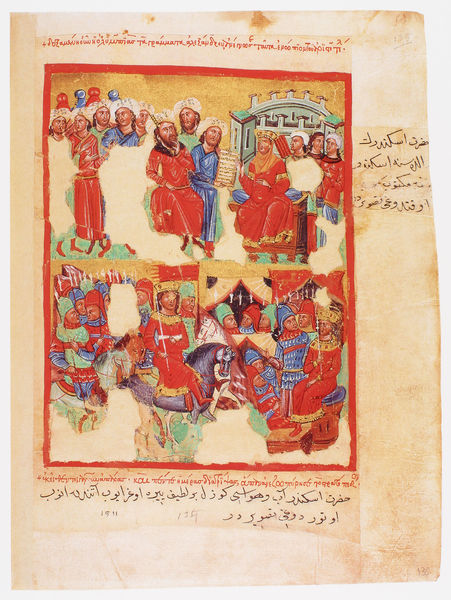
Titel: Der griechische Alexanderroman
Institution: Venedig, Hellenic Institute Codex Gr. 5
Schlagwörter: blau, mann, weiß, gelb, grün, menschen, männer, rot, malerei, rahmen, brücke, gold, personen, krone, pferd, pferde, reiter, farbig, schrift, papier, fahne, flagge, figuren, kaiser, könig, soldaten, inschrift, zinnen, buch, burg, seite, schwert, text, buchstaben, scheich, helm, herrscher, ritter, rüstung, löcher, buchseite, pergament, stadttor, helme, arabisch, brief, mittelalter, krieger, heilige, turban, szenen, handschrift, beschreibung, herscher, zepter, zelt, schirft, ottonisch, buchmalerei, alexander, inkunabel, arabische schrift, arabische zeichen, mufti, 1911, schich, alexanderroman